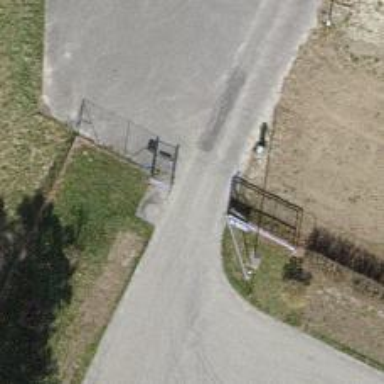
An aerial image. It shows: Driveway.